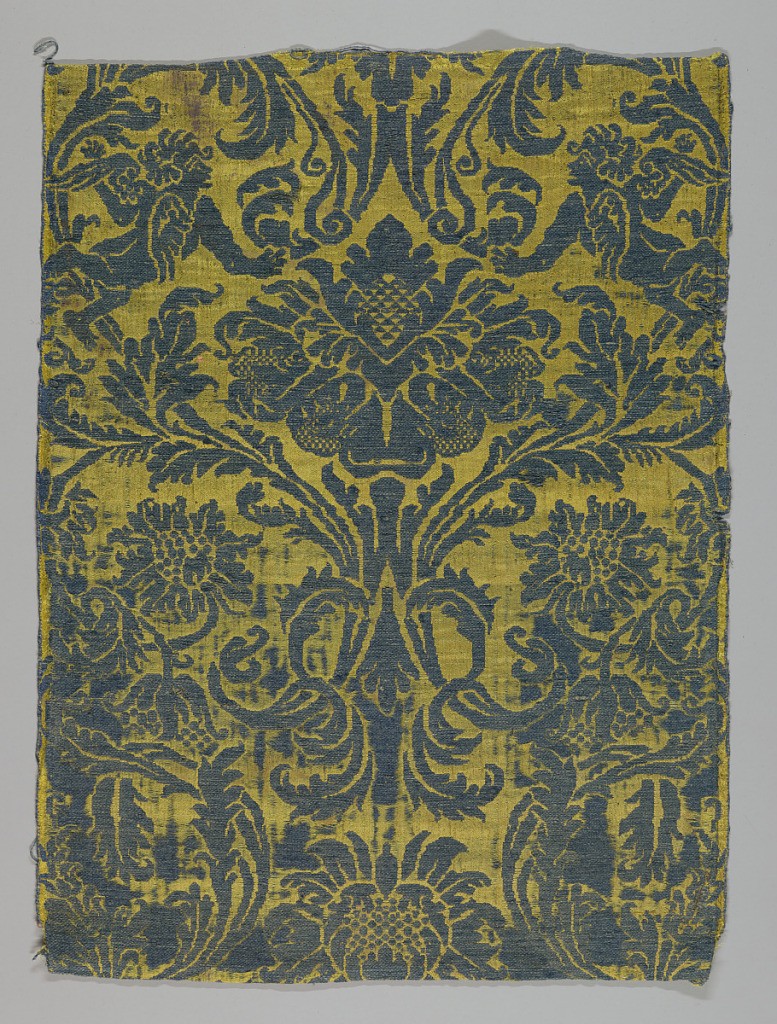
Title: Fragments
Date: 17th century
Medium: silk, cotton Technique: two interconnected structures
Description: Formal pattern of a large ogee vine enclosing large blossoms. Pairs of winged figures are incorporated in the pattern. Blue pattern on a yellow ground.